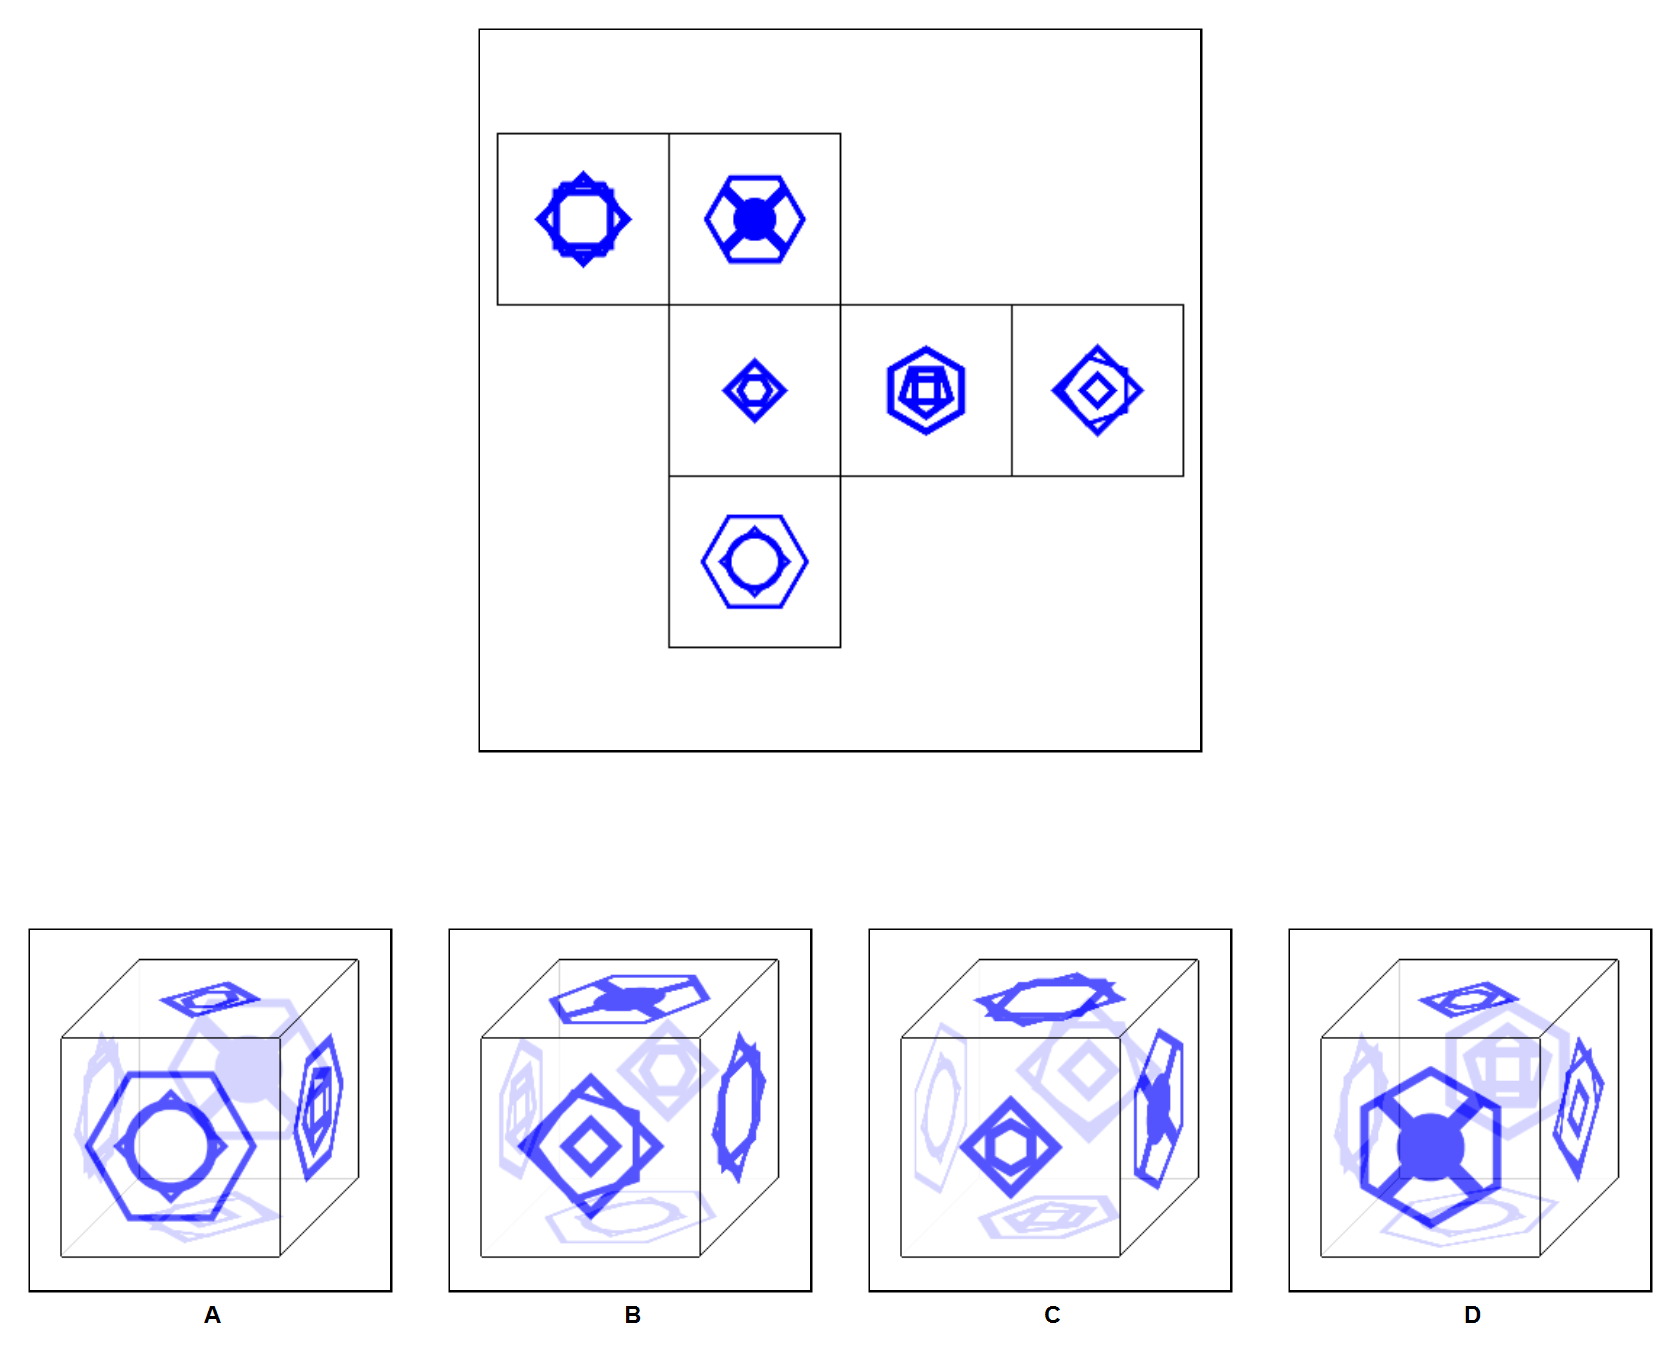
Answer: D